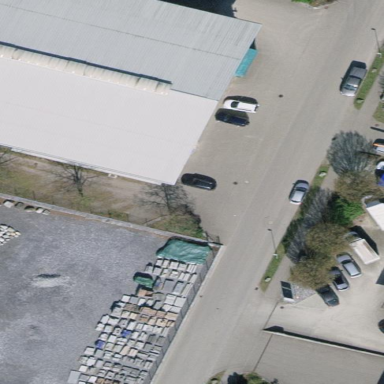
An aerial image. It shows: Industrial building.